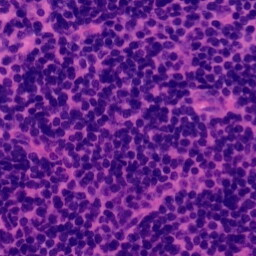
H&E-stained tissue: Tonsil